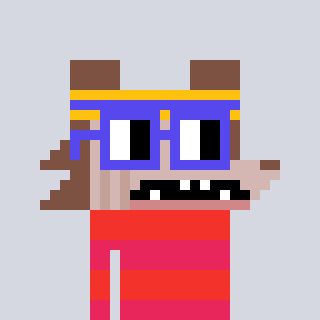
a pixel art character with square blue glasses, a werewolf-shaped head and a redpinkish-colored body on a cool background